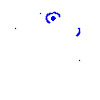
Particle: pion